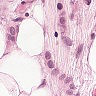
Metastatic tissue present: yes